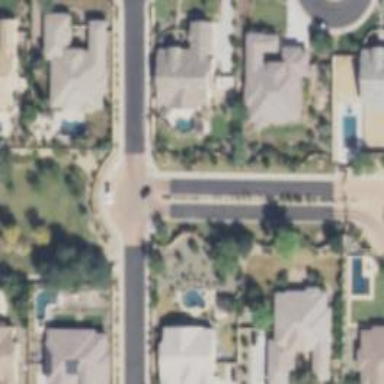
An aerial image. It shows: Residential road.